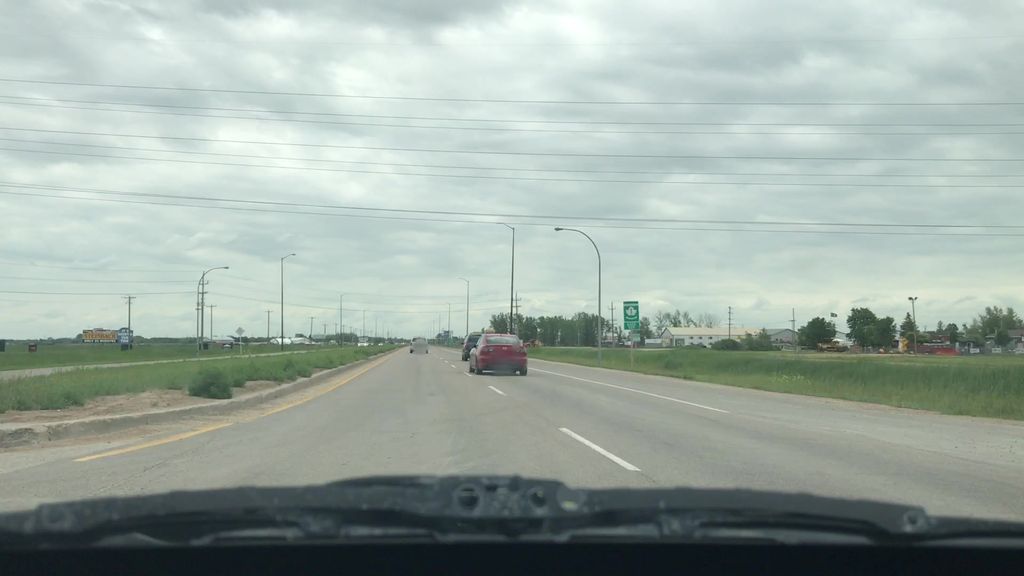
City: winnipeg